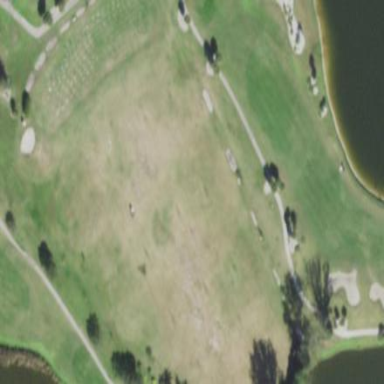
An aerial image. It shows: Grassy area designated as driving range for golf.